Field crop: maize
Growth stage: 2
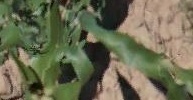
Species: maize